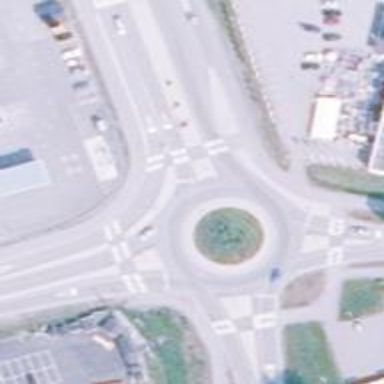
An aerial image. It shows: Secondary road with asphalt surface leading to roundabout.